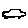
Label: car